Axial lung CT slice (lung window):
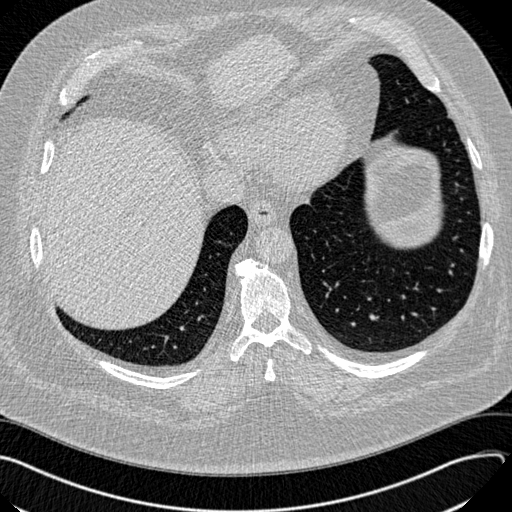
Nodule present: no